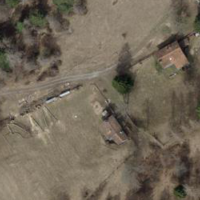
EUNIS habitat code: 23
Species observed at this site:
Cyaniris semiargus
Erynnis tages